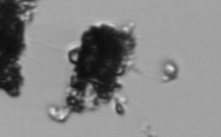
Label: Thalassiosira_TAG_external_detritus